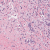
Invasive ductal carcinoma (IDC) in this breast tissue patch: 1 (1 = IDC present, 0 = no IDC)